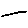
Label: line